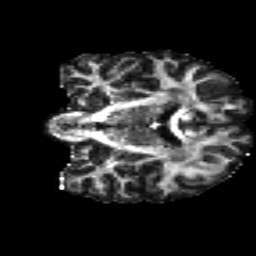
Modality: FA
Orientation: coronal
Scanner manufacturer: siemens
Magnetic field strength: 3 T
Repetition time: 4.16 s
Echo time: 0.0806 s